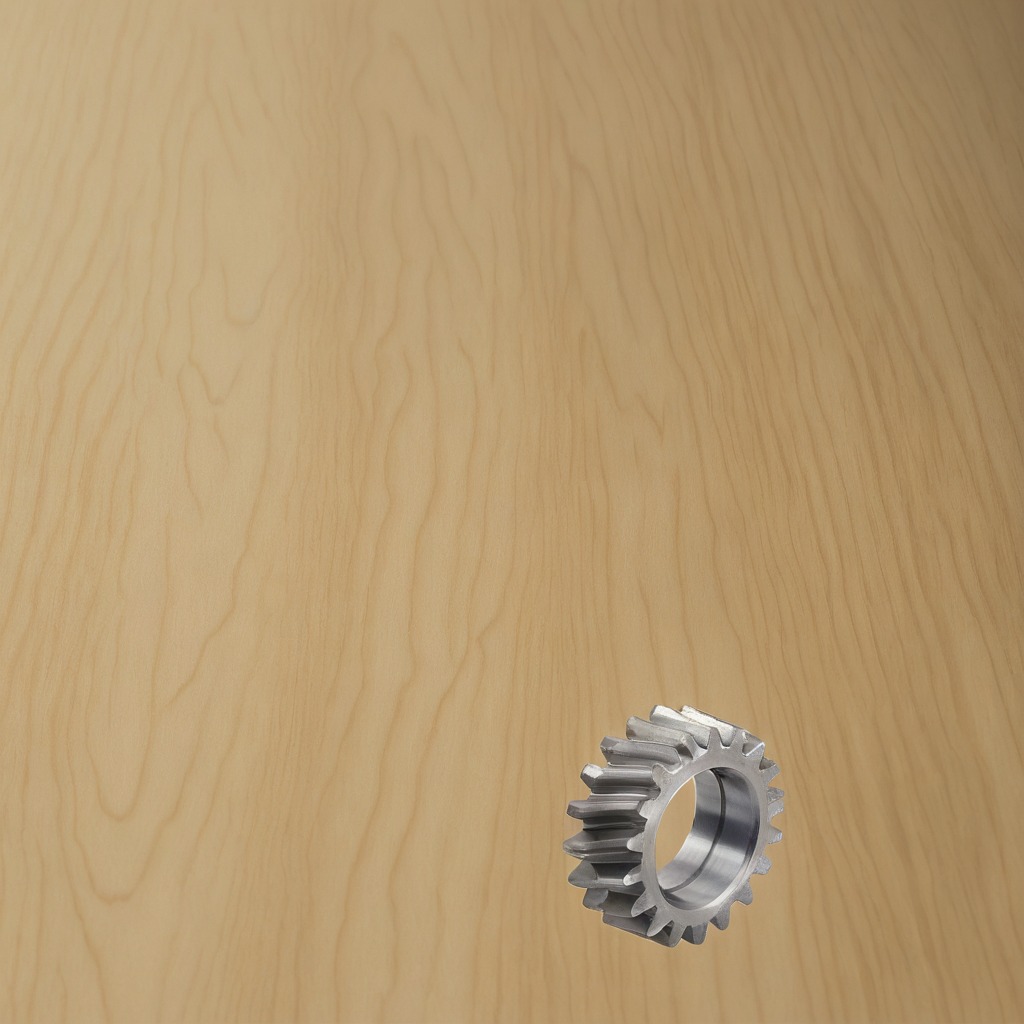
A steel gear with teeth lies on the plywood surface in the paint workshop.